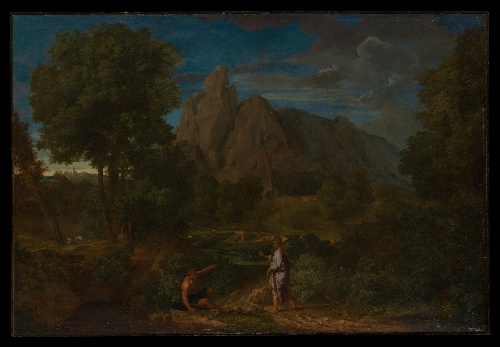
Title: Mercury and Battus
Artist: Francisque Millet
Artist bio: French, 1642–1679
Object type: Painting
Classification: Paintings
Medium: Oil on canvas
Dimensions: 47 x 70 in. (119.4 x 177.8 cm)
Department: European Paintings
Credit line: H. O. Havemeyer Collection, Bequest of Mrs. H. O. Havemeyer, 1929
Accession year: 1929
Repository: Metropolitan Museum of Art, New York, NY
Tags: Landscapes|Men|Mercury|Mountains